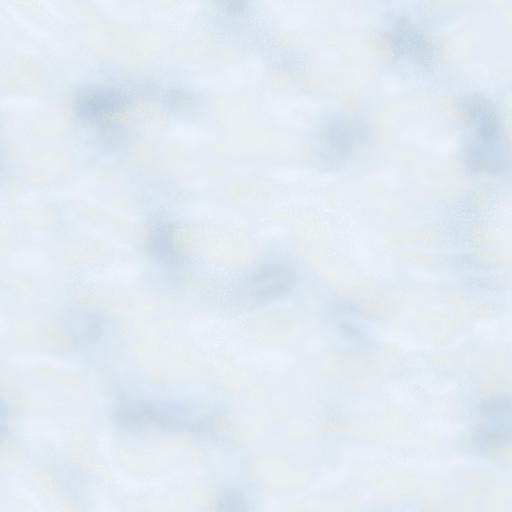
Tags: clean light snow white winter